九年级 · 计数
已知京润生物制品厂生产某种产品的年产量不超过 800 吨, 生产该产品每吨所需相关费为 10 万元, 且生产出的产品都能在当年销售完. 产品每吨售价 $\mathrm{y}$ (万元) 与年产量 x（吨）之间的函数关系如图所示

（1）当该产品年产量为多少吨时，当年可获得 7500 万元毛利润？（毛利润＝销售额 相关费用)

（2）当该产品年产量为多少吨时，该厂能获得当年销售的是大毛利润? 最大毛利润多

少万元.

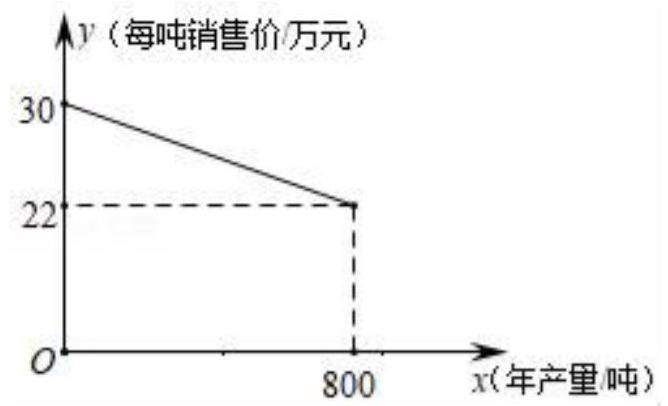
答案:  (1) 当该产品年产量为 500 吨时, 当年可获得 7500 万元毛利润; (2) 当该产品年产量为 800 吨时, 该厂能获得当年销售的最大毛利润, 最大毛利润是 9600 万元.

解析: (1) 根据题意可以求得产品每吨售价 $y$ (万元) 与年产量 $x$ （吨）之间的函数关系式, 从而可以列出相应的方程, 本题得以解决;

（2）根据题意和 (1) 中的函数关系式, 可以求得当该产品年产量为多少吨时, 该厂能获得当年销售的最大毛利润, 最大毛利润多少万元.

【详解】(1) 设产品每吨售价 $y$ （万元）与年产量 $x$ （吨）之间的函数关系是 $y=a x+b$,

则 $\left\{\begin{array}{l}b=30 \\ 800 a+b=22\end{array}\right.$, 得 $\left\{\begin{array}{l}a=-0.01 \\ b=30\end{array}\right.$,

$\therefore y=-0.01 x+30$,

$(-0.01 x+30) x-10 x=7500$,

解得, $x_{1}=500, x_{2}=1500$ (舍去),

答: 当该产品年产量为 500 吨时，当年可获得 7500 万元毛利润;

（2）设该厂能获得当年销售的毛利润为 $w$ 万元,

$w=(-0.01 x+30) x-10 x=-0.01(x-1000)^{2}+10000$,

$\because 0 \leq x \leq 800$,

$\therefore$ 当 $x=800$ 时, $w$ 取得最大值, 此时 $w=9600$,

答: 当该产品年产量为 800 吨时, 该厂能获得当年销售的最大毛利润, 最大毛利润是 9600 万元.

【点睛】本题考查二次函数的应用、一元二次方程的应用，解答本题的关键是明确题意，列出方程和函数解析式.